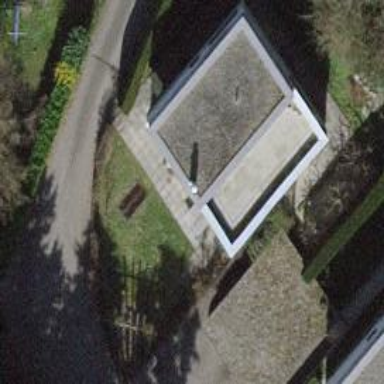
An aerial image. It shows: Garage.